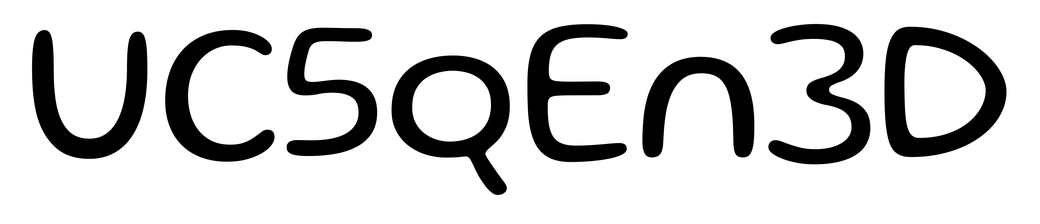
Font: Gluten_Light